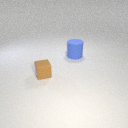
small brown rubber cube in front of large blue rubber cylinder